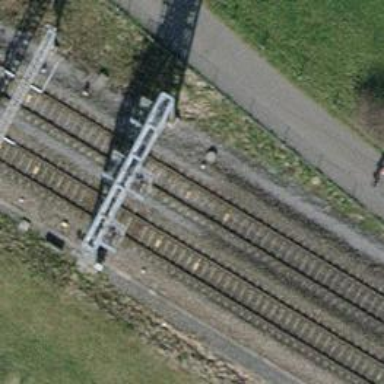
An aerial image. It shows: Railway signal.